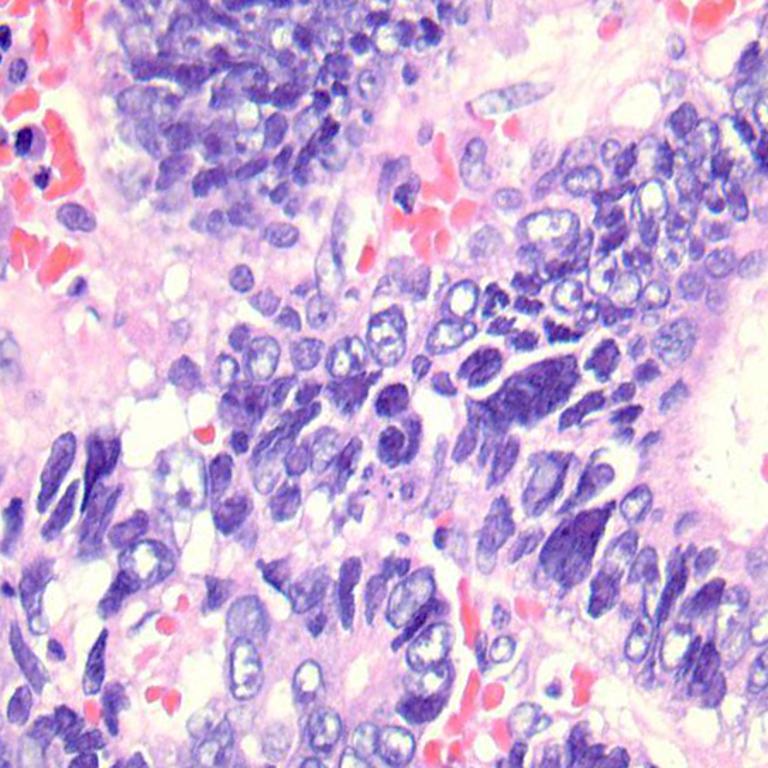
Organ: colon
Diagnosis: adenocarcinomas